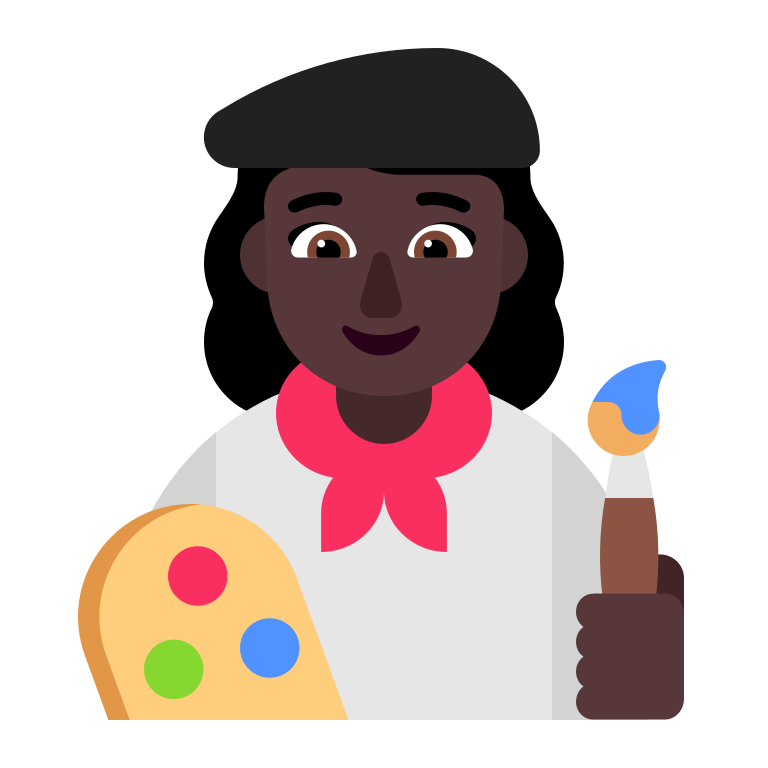
woman artist flat dark